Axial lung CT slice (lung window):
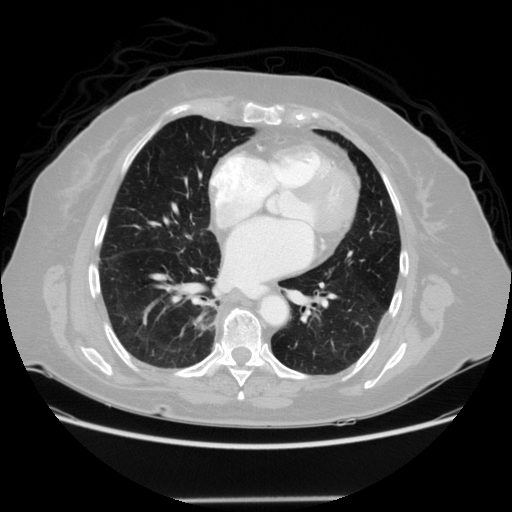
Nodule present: no